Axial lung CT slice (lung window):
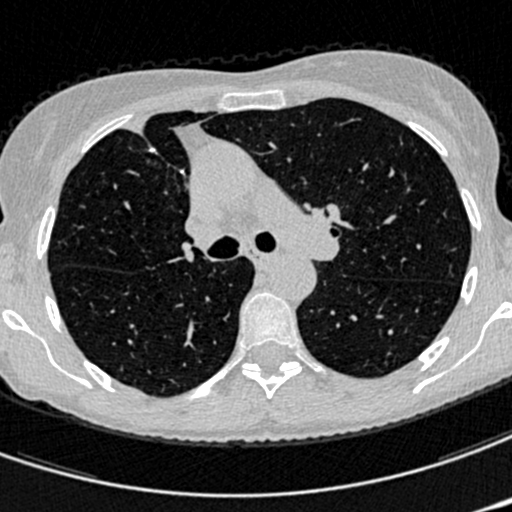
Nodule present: no